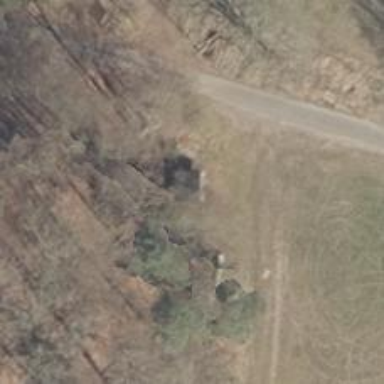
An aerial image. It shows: Picnic shelter providing place for individuals to seek refuge.